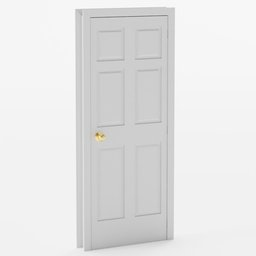
Label: architecture